Question: What is this page for?
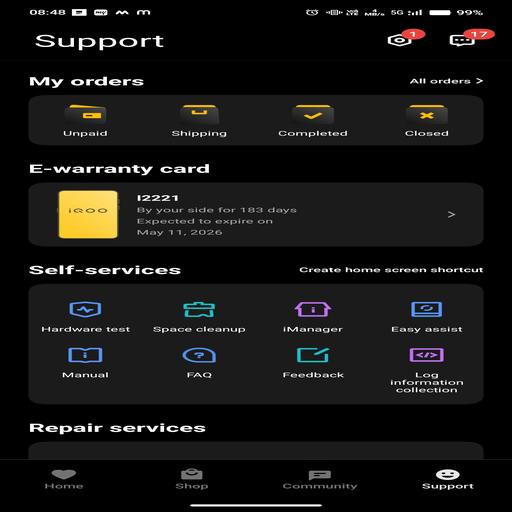
Answer: Support